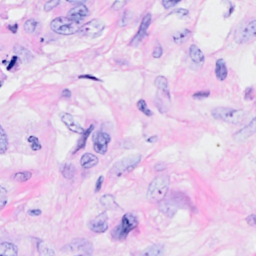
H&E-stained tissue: Breast